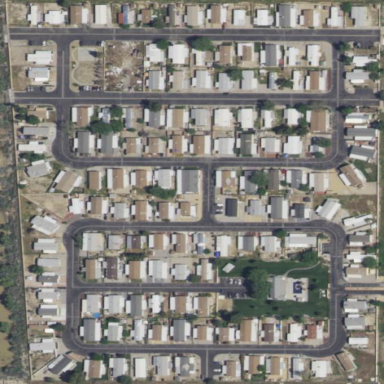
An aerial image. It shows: Residential area known as trailer park.